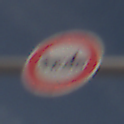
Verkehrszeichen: VerbotGespannfuhrwerke
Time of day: Midday
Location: Outdoor (Nature)
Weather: PartlyCloudy
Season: NotSpecified
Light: Natural